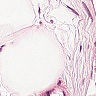
Metastatic tissue present: no